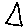
Label: triangle